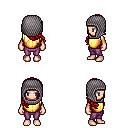
a pixel art fantasy rpg character, female body template, human, light skin, gold chest armor, magenta pants, red right-swept hairstyle, chain hood, four views (front, back, left, right), 2x2 character sprite sheet, small pixel art, hard edges, no anti-aliasing